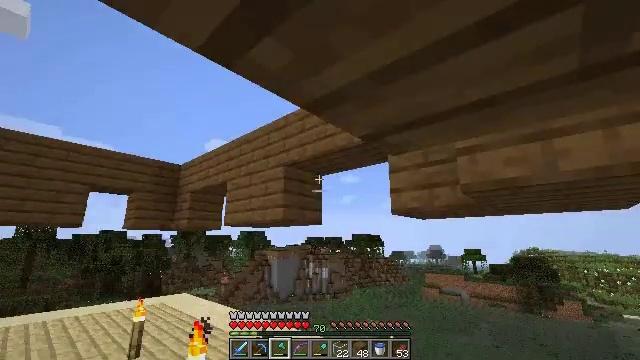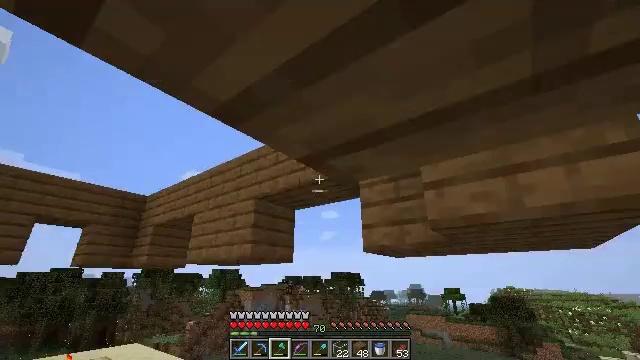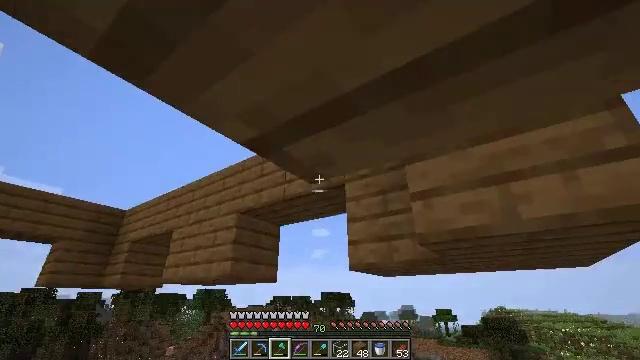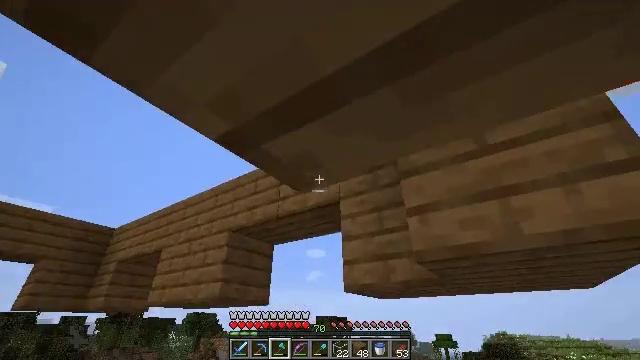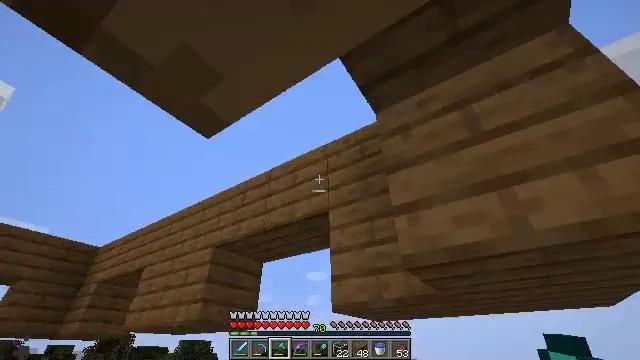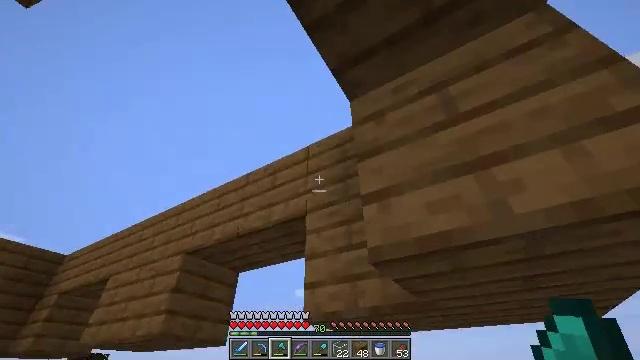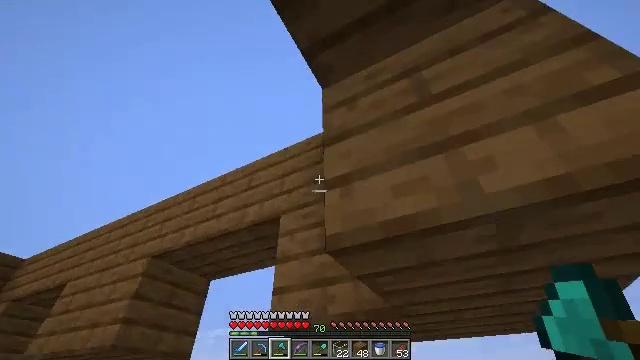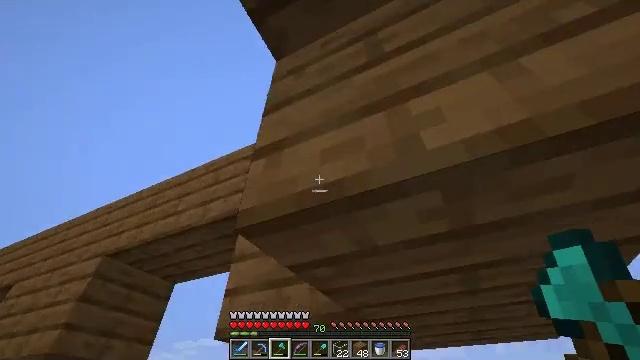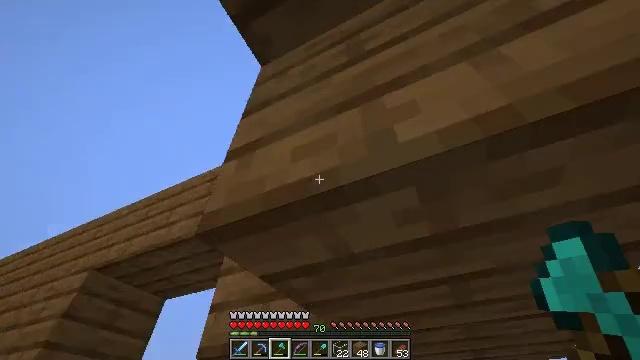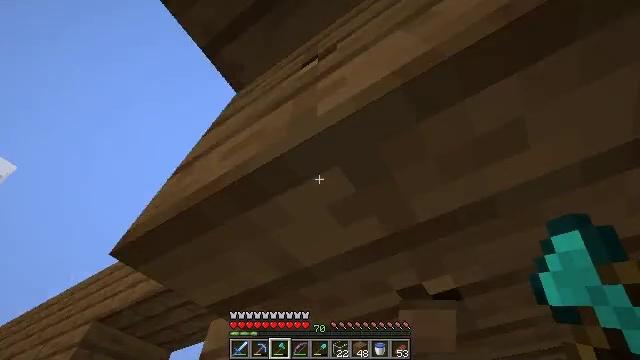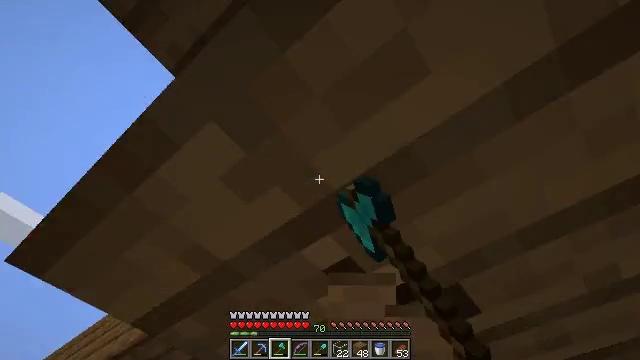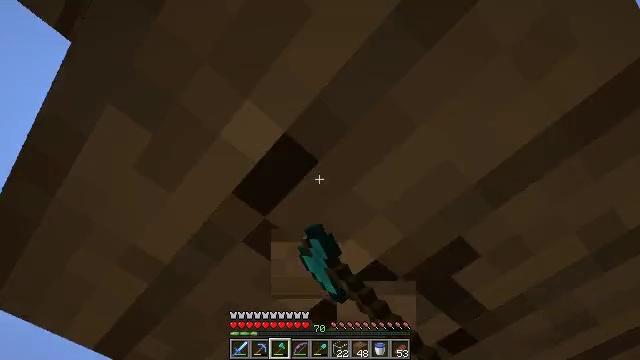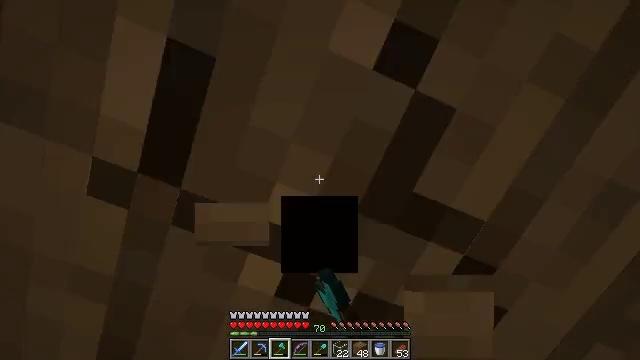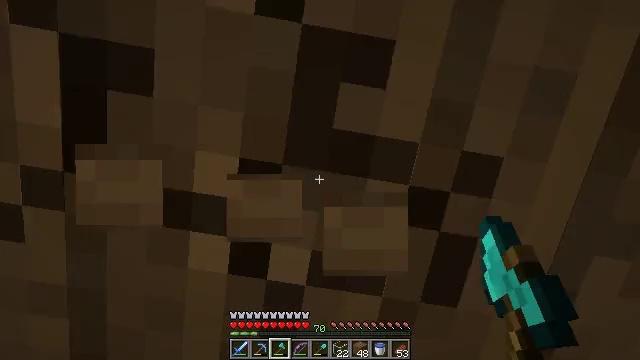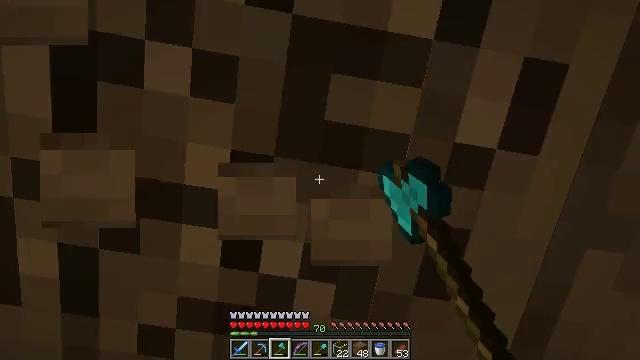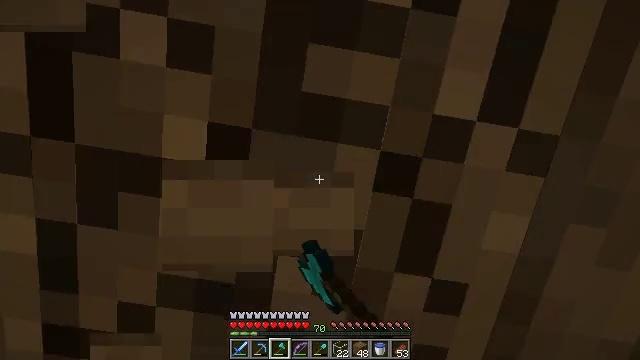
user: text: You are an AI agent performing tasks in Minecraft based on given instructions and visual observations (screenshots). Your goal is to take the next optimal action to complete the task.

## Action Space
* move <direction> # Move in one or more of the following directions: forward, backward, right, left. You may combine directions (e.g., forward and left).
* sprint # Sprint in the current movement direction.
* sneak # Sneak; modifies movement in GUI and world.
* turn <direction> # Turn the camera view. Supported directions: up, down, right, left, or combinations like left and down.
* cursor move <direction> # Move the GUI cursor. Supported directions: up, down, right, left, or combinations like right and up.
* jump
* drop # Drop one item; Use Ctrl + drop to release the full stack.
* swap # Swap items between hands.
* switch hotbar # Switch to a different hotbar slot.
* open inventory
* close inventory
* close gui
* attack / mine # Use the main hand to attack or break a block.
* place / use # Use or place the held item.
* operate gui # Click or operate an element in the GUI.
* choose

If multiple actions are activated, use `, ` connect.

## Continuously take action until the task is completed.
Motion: motion action
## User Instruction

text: Collect spruce planks from an old building.
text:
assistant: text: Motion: move forward and move right, turn right and up
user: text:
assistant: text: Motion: move forward, turn right and up
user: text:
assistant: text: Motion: move forward and move right, turn up
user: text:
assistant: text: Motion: move forward and move right, turn up
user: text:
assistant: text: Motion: move forward and move right, turn right and up
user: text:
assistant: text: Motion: move forward and move right, turn right and up
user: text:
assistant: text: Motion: move forward and move right, turn right and up
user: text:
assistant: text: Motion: move forward and move right, turn up
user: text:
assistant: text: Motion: move forward and move right, turn left and up, attack / mine
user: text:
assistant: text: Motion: move forward and move right, turn left and up, attack / mine
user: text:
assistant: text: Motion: move forward, turn left and up, attack / mine
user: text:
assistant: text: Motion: turn left and up, attack / mine
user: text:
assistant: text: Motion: turn left and up, attack / mine
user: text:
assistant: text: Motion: attack / mine
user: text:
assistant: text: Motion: attack / mine
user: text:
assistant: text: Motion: attack / mine
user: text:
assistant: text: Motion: attack / mine
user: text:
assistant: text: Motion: attack / mine
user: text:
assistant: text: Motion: attack / mine
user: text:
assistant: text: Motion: move right, attack / mine
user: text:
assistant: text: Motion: move right, turn right and down, attack / mine
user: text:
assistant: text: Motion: move right, turn right and down, attack / mine
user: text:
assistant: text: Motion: move right, turn right and down, attack / mine
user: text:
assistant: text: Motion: turn down, attack / mine
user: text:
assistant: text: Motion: turn down, attack / mine
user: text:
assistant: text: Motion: turn left and down, attack / mine
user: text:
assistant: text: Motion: turn left and down, attack / mine
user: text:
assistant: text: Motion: turn left, attack / mine
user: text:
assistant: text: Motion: turn left, attack / mine
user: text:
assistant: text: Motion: turn left, attack / mine